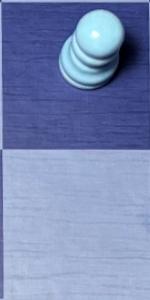
Label: Empty